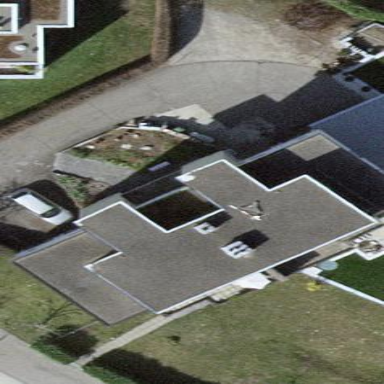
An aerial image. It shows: Terrace building.